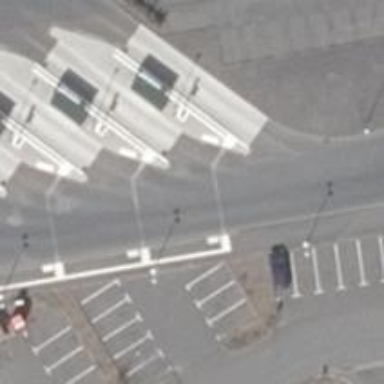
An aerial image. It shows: Asphalt road designated for service vehicles.